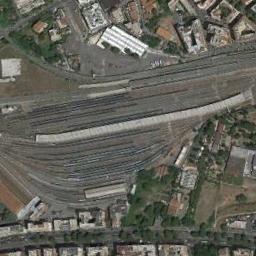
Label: railway_station